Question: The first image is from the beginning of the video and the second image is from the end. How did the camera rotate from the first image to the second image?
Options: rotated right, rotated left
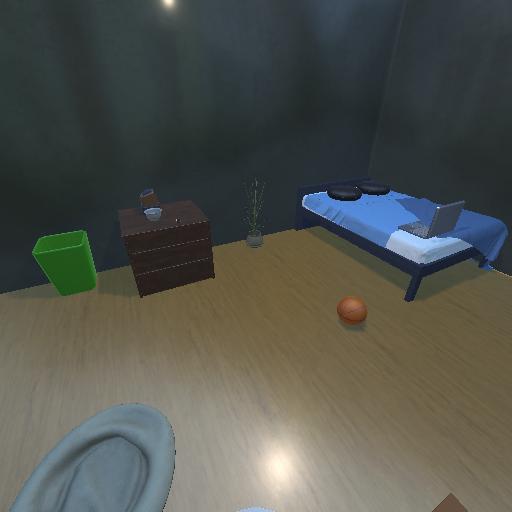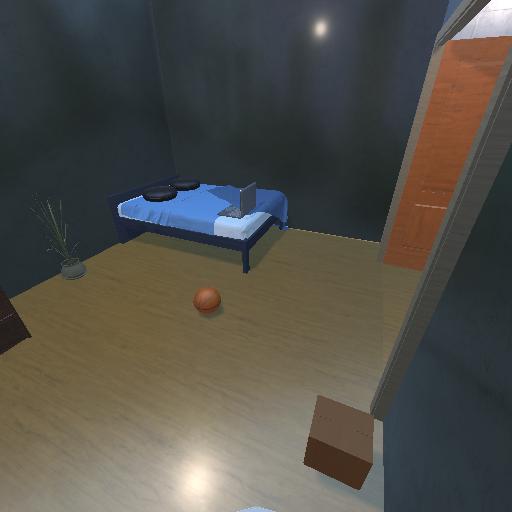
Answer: rotated right